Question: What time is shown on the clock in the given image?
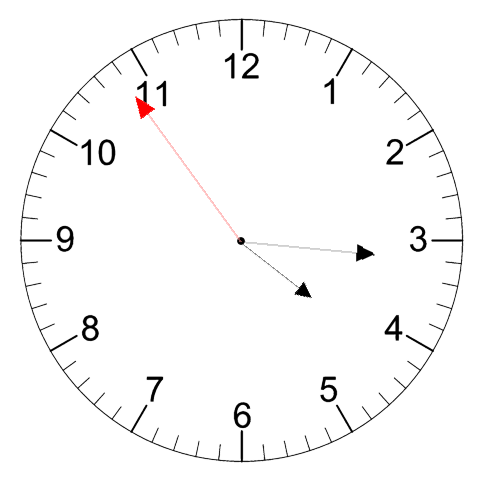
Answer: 04:15:54